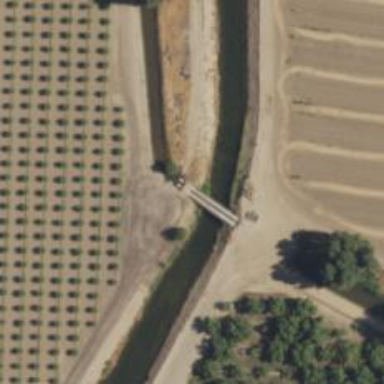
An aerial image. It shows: Aqueduct bridge over canal.